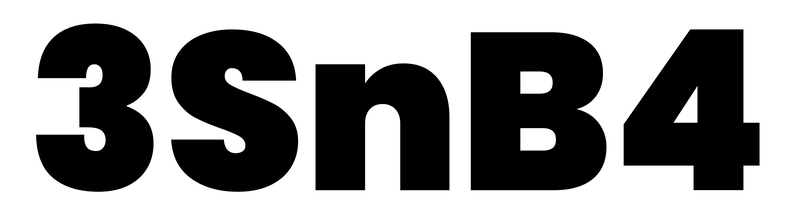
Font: Poppins-Black